Question: I used <URL>, my HTML code for view as the following:
'''
<div class="row" ng-controller="PerformanceCtrl">
<table id="example" datatable=""
class="stripe row-border order-column"
dt-options="dtOptions">
<thead>
<tr>
<th>First name</th>
<th>Last name</th>
</tr>
</thead>
<tbody>
<tr>
<td>Tiger</td>
<td>Nixon</td>
</tr>
</tbody>
</table>
'''
And my controller code as the following:
'''
'use strict';
app.controller('PerformanceCtrl', ['$scope', 'DTOptionsBuilder', 'DTColumnDefBuilder', function ($scope, DTOptionsBuilder, DTColumnDefBuilder) {
$scope.dtOptions = DTOptionsBuilder.newOptions()
.withOption('scrollY', '300px')
.withOption('scrollX', '100%')
.withOption('scrollCollapse', true)
.withOption('paging', false)
.withFixedColumns({
leftColumns: 1
});
}]);
'''
And for my 'index.html' file, I included datatables libraries as the following order:
'''
<script src="bower_components/jquery/dist/jquery.min.js"></script>
<script src="bower_components/angular/angular.js"></script>
<script src="modules/performance/controller.js"></script>
<link rel="stylesheet" href="bower_components/angular-datatables/dist/plugins/bootstrap/datatables.bootstrap.css">
<script src="bower_components/DataTables/media/js/jquery.dataTables.js"></script>
<script src="bower_components/angular-datatables/dist/angular-datatables.min.js"></script>
<script src="bower_components/angular-datatables/dist/plugins/fixedheader/angular-datatables.fixedheader.min.js"></script>
<script src="bower_components/angular-datatables/dist/plugins/fixedcolumns/angular-datatables.fixedcolumns.min.js"></script>
<link rel="stylesheet" type="text/css" href="bower_components/DataTables/media/css/jquery.dataTables.min.css">
'''
And This my module:
'''
var app = angular.module('MyApp', ['datatables', 'datatables.fixedcolumns']);
'''
But I got this error 'undefined is not a function' as this image:

If I removed the following code from options of table, No error but no fixedColumns:
'''
.withFixedColumns({
leftColumns: 1
});
'''
I need to make my first column fixed, How can I fix this error ?
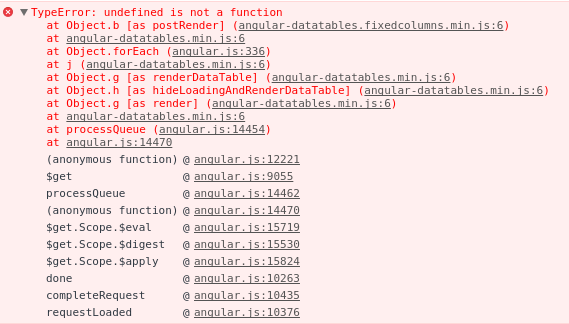
Answer: I post this question on <URL>, and l-lin answer on it.
I missed including the following:
'''
<script src="vendor/FixedColumns-3.0.4/js/dataTables.fixedColumns.min.js"></script>
<link rel="stylesheet" type="text/css" href="vendor/FixedColumns-3.0.4/css/dataTables.fixedColumns.min.css">
'''
I should download the <URL> jQuery.